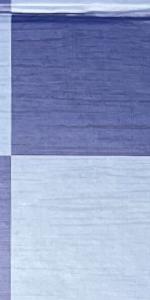
Label: Empty